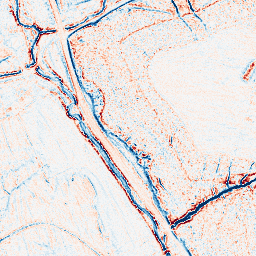
Category: edge_preserving
Decomposition family: anisotropic_diffusion
Decomposition parameters: iterations: 20
kappa: 10
gamma: 0.05
Upsampling method: quadratic
Upsampling parameters: scale: 4
Upsampling scale: 4